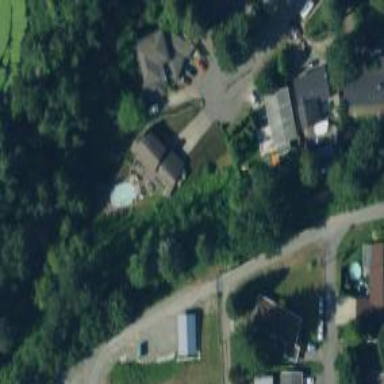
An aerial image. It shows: Detached building.